Interaction volume radius: 5 \u00c5
Interaction volume height: 10 \u00c5
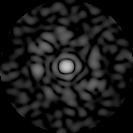
Disorder parameter: 0.7611